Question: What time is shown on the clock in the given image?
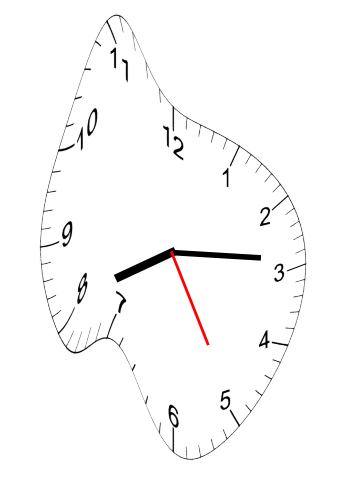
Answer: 08:14:25